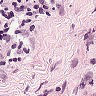
Metastatic tissue present: no